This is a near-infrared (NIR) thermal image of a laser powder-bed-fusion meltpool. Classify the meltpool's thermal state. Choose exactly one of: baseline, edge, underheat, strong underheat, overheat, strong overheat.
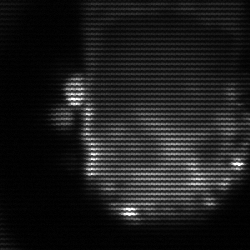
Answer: baseline